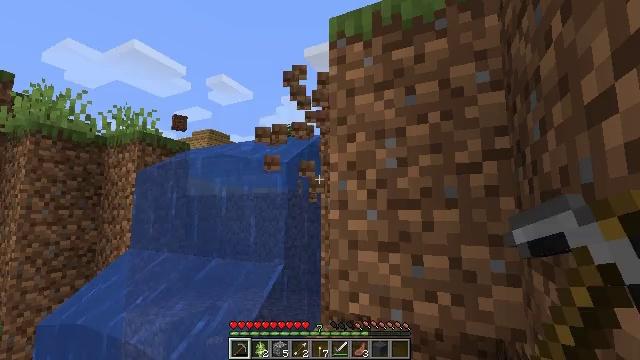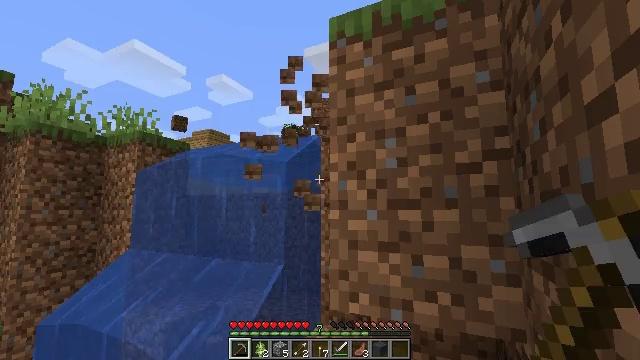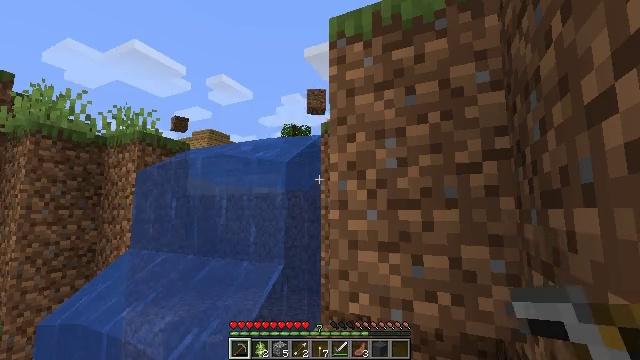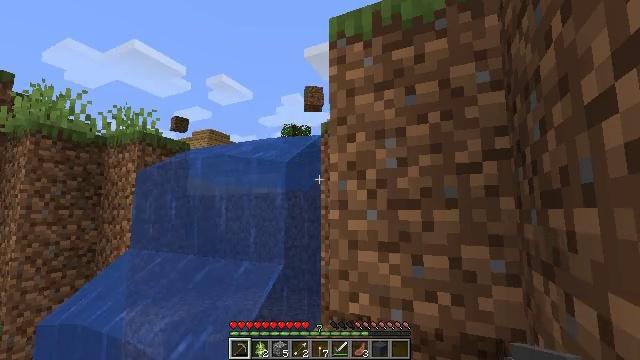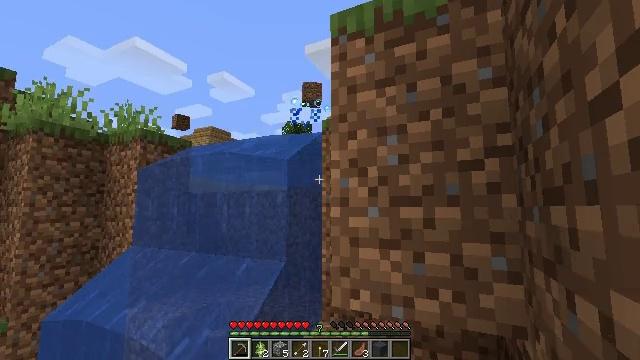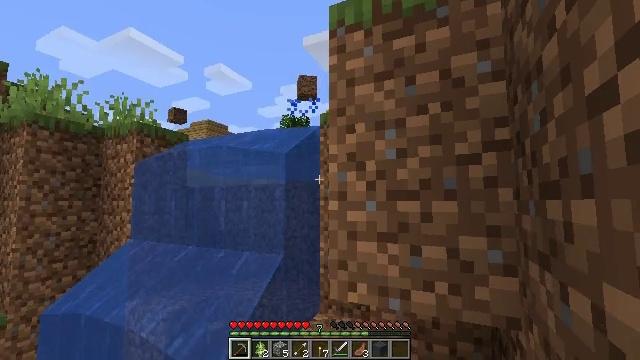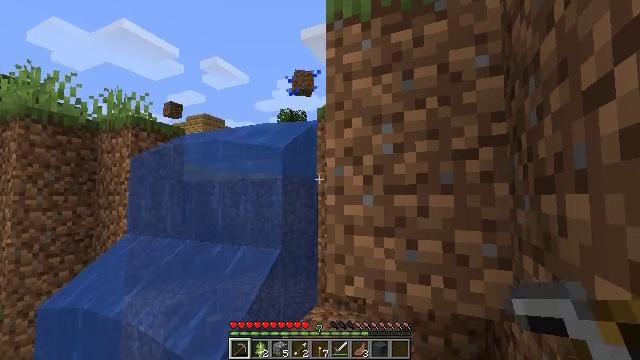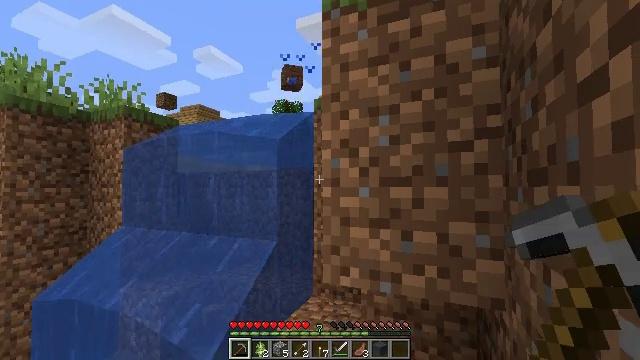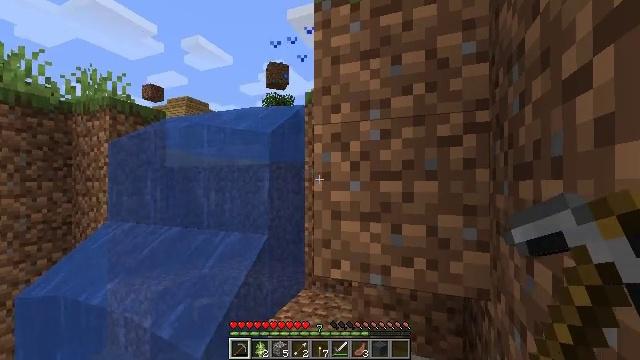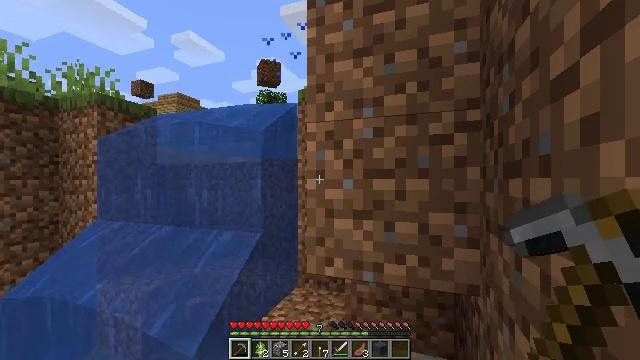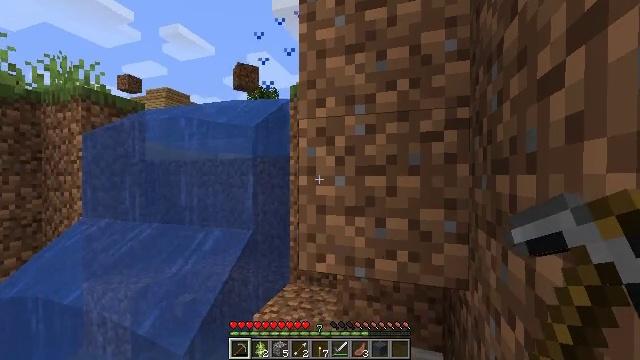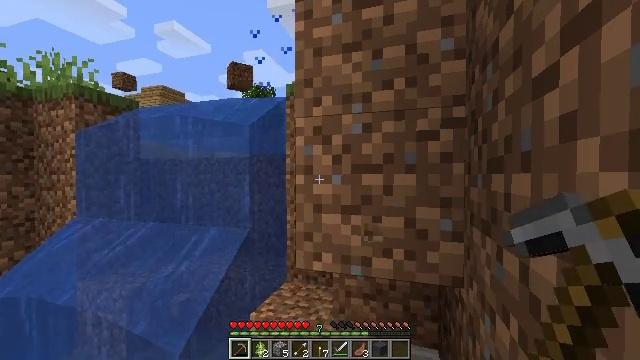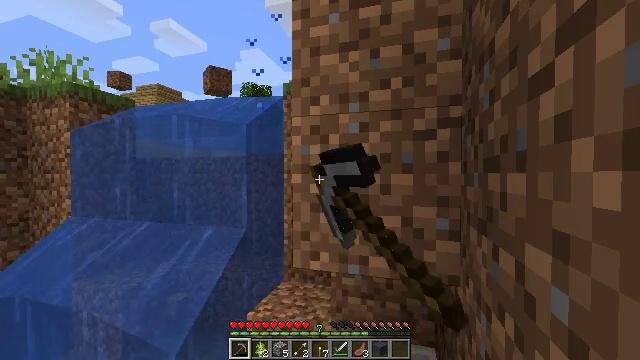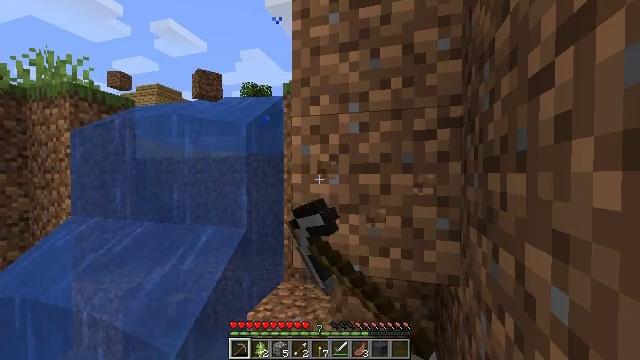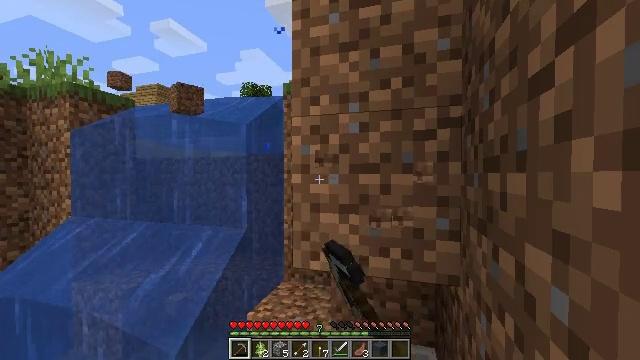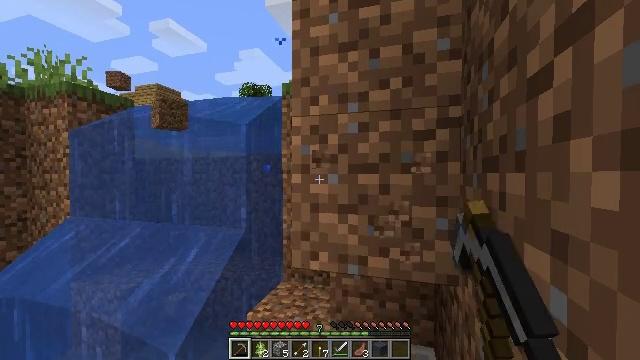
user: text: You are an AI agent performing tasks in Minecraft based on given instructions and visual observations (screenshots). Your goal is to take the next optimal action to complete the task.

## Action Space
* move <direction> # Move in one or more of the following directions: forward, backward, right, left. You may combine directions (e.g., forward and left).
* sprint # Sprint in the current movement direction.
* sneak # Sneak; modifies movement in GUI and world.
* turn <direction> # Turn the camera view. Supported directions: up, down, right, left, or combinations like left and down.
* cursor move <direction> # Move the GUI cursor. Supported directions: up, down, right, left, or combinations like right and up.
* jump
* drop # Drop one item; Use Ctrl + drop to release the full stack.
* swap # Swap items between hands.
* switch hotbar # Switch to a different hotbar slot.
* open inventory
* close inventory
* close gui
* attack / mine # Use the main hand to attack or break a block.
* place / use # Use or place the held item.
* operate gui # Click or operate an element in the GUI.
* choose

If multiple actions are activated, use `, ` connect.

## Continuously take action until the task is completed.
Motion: motion action
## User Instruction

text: Collect dirt by holding left button.
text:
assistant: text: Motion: attack / mine
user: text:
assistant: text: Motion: attack / mine
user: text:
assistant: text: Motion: no_op
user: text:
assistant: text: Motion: no_op
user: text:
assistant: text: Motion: turn down
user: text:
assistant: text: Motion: turn down
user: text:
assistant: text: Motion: turn down
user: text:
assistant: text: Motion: turn right and down
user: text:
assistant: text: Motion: turn right
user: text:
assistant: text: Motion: turn right
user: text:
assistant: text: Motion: attack / mine
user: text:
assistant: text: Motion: attack / mine
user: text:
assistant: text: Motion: attack / mine
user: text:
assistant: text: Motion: attack / mine
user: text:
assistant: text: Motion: attack / mine
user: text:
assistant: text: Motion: attack / mine
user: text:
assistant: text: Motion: attack / mine
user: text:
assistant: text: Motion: attack / mine
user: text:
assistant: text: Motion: attack / mine
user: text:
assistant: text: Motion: attack / mine
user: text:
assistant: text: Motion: attack / mine
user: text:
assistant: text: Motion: attack / mine
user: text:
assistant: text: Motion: attack / mine
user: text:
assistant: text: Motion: attack / mine
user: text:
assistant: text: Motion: attack / mine
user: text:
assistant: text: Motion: attack / mine
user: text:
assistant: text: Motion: attack / mine
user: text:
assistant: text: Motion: attack / mine
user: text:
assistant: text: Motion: attack / mine
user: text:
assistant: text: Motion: attack / mine